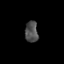
Tissue: prostate
Cell type: Fibroblasts
Senescence score: 0.7858
Nuclear area (px): 266
Mean DAPI intensity: 78.944